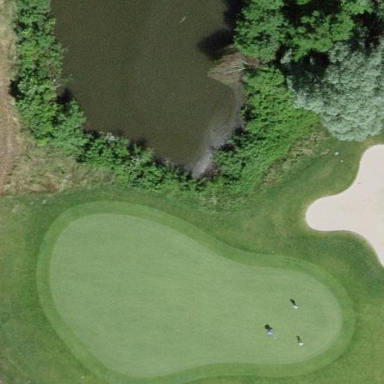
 ideal for leisure and sports activities."